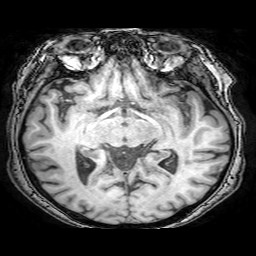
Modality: T1w
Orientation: coronal
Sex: female
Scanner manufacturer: philips
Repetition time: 0.008092 s
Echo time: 0.0037 s